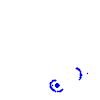
Particle: pion